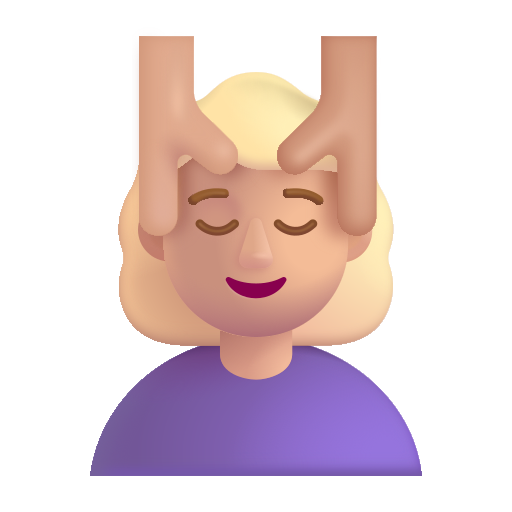
woman getting massage color  light